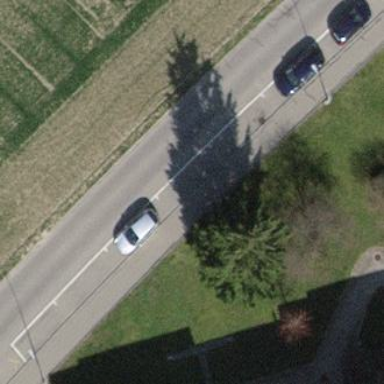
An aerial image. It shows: Parking area with surface.